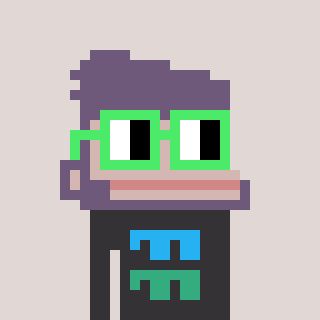
a pixel art character with square light green glasses, a ape-shaped head and a grayscale-colored body on a warm background